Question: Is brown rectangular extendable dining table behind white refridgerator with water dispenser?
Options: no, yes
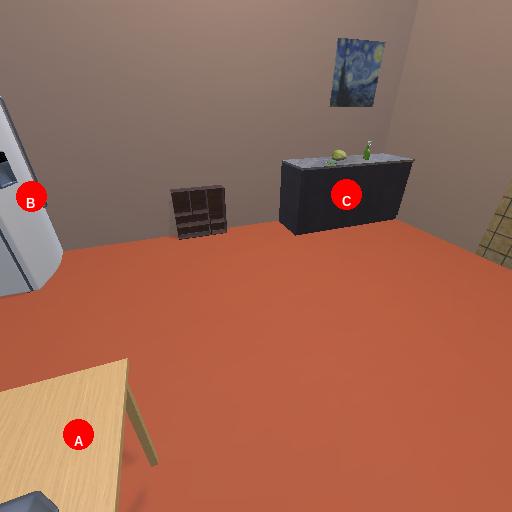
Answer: no